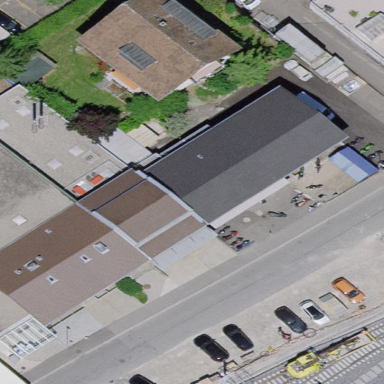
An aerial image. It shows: Commercial building.